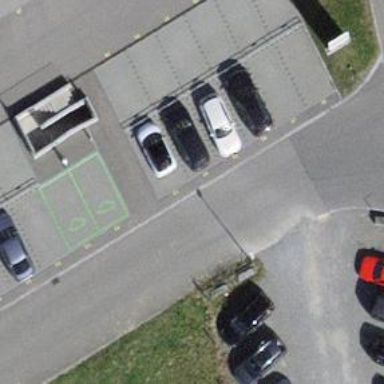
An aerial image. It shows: Charging station.